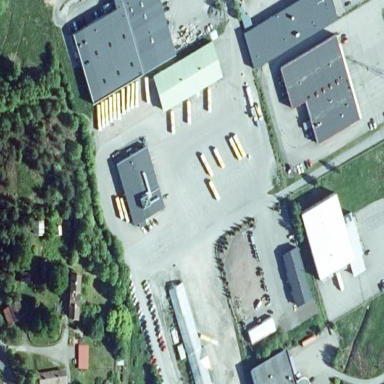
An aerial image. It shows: Industrial area designated as depot.